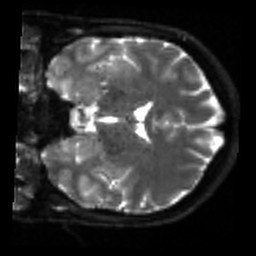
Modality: sbref
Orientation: coronal
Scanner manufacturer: siemens
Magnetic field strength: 3 T
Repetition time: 4 s
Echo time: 0.0594 s